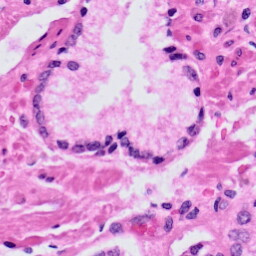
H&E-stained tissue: Prostate